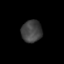
Tissue: skin
Cell type: Epithelial cells
Senescence score: 0.2552
Nuclear area (px): 443
Mean DAPI intensity: 65.625